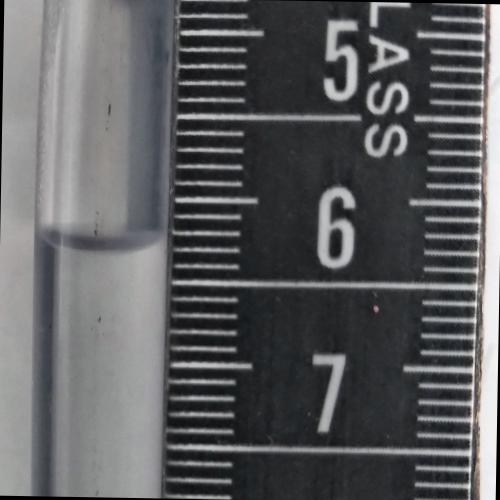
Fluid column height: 6.3 cm